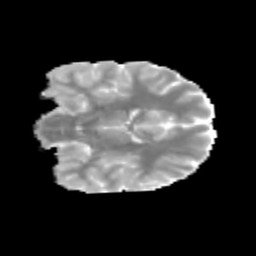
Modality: MD
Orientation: coronal
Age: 11
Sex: female
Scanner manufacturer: siemens
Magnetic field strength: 3 T
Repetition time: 3.8 s
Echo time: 0.07 s